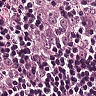
Metastatic tissue present: yes